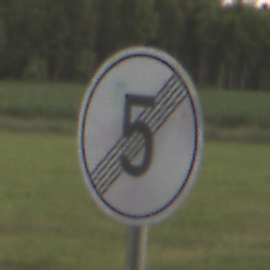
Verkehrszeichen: EndeGeschwindigkeit5
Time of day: SunriseSunset
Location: Outdoor (Nature)
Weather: Clear
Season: NotSpecified
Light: Natural